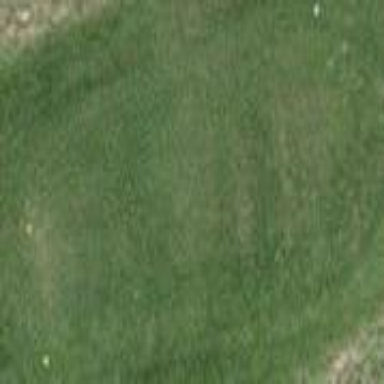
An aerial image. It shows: Golf tee area covered with grass.